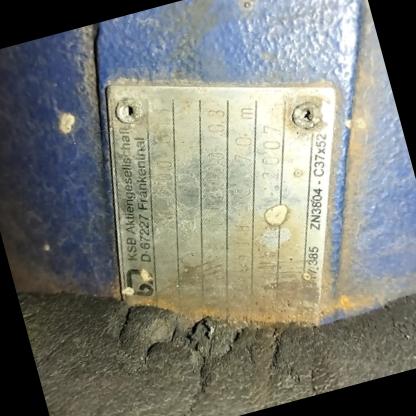
Klasa: tabliczka-znamionowa